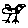
Label: bird